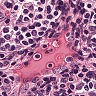
Metastatic tissue present: no